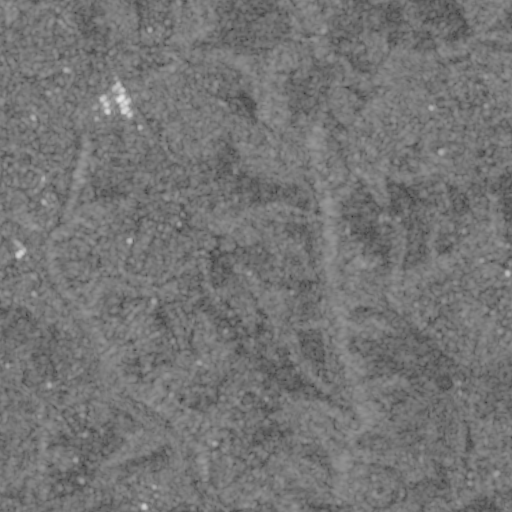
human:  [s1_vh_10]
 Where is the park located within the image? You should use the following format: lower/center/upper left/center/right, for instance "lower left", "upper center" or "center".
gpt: The park is located in the lower left of the image.
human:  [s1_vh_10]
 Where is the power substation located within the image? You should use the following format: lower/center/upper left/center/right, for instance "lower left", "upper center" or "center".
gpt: The power substation is located in the center right of the image.
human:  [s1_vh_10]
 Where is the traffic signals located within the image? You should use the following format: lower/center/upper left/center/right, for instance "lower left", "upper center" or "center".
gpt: The traffic signals is located in the left of the image.
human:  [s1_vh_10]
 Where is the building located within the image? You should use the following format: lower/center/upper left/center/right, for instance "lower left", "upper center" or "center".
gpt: There is no building in the image.

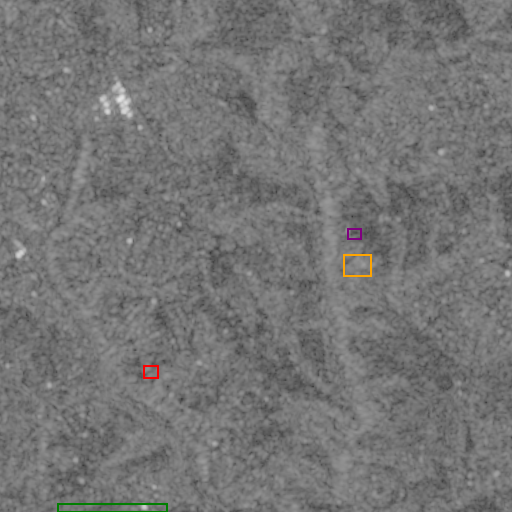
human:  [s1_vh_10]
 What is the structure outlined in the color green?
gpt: The structure outlined in green is a park.
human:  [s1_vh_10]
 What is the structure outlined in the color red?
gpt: The structure outlined in red is a parking lot.
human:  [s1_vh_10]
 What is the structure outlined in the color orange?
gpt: The structure outlined in orange is a power substation.
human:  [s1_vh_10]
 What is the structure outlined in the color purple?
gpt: The structure outlined in purple is a building.
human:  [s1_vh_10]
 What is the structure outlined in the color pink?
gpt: There is no pink outline.